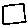
Label: square